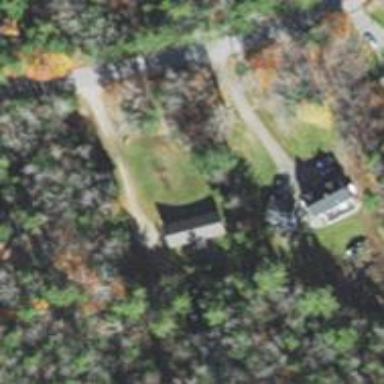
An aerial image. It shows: Driveway leading to service road.